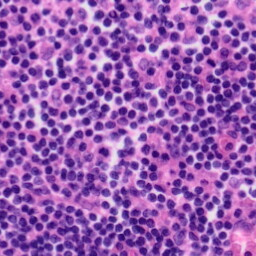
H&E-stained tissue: Tonsil